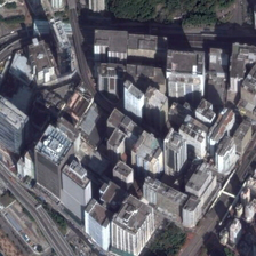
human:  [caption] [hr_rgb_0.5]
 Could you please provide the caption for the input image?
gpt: A big tree was planted by the roadside.

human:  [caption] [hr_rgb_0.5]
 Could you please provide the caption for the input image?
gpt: A large number of skyscrapers were built on the wide river.

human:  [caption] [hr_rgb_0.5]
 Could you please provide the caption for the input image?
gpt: A large number of tall buildings have been built along the wide river.

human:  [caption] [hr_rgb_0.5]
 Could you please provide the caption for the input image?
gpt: They planted a big tree by the side of the road.

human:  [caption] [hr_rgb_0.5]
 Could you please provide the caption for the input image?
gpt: Many tall buildings have been built on the wide riverbed.